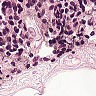
Metastatic tissue present: no